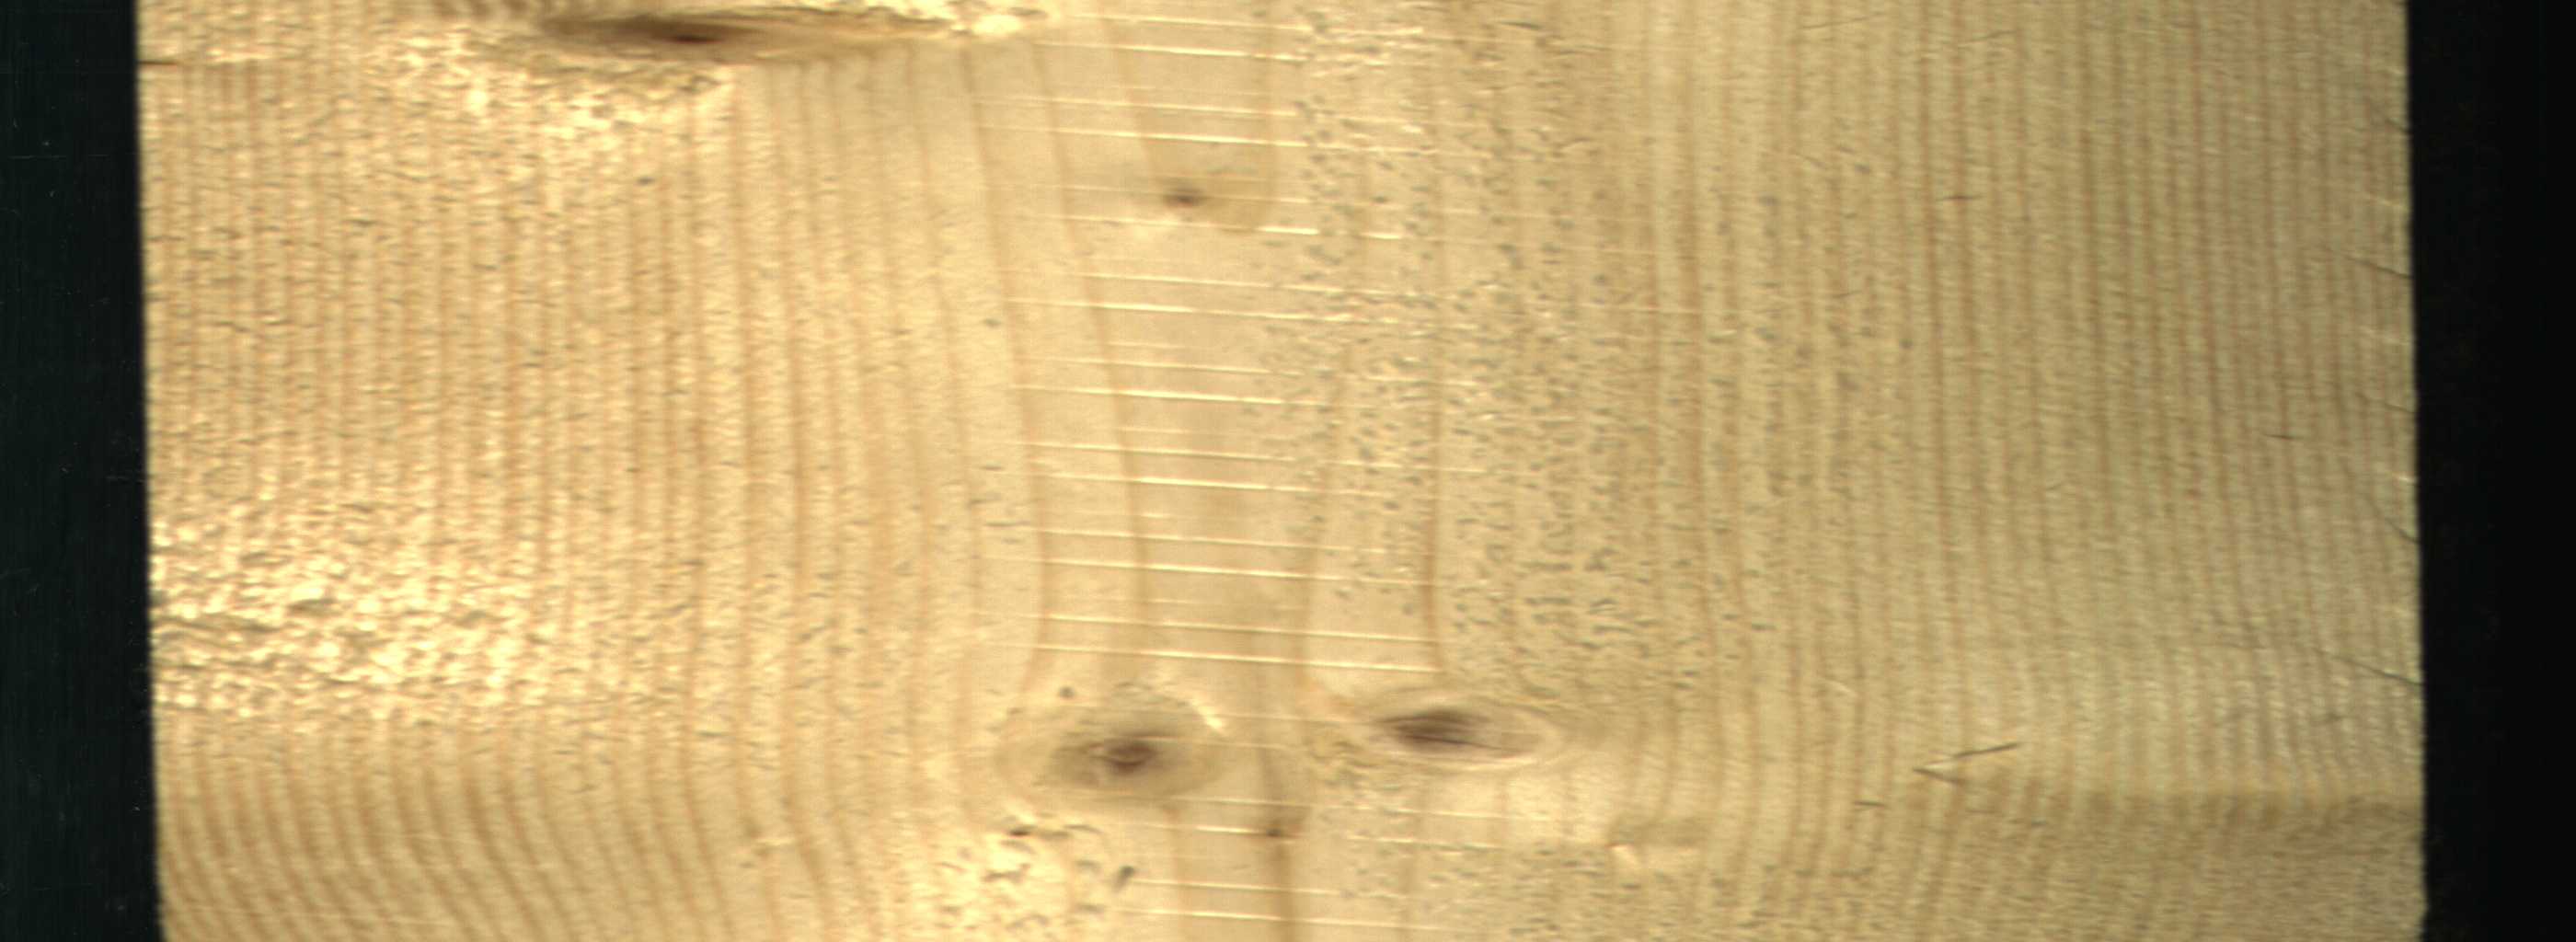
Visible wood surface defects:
Live_Knot
Live_Knot
Live_Knot